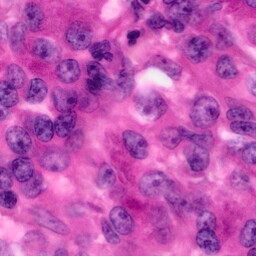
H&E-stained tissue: Pancreatic